Question: Lately were seeing a problem with our RDS database, about every 15-20 min's the database becomes unresponsive for a minute or two. While unresponsive GB's of free disk space is used and then regained. Hard to explain, so I've attached a screenshot of the monitoring graphs, this is for a 1 hour period. Does anyone have any idea whats going on, or where I should start looking?

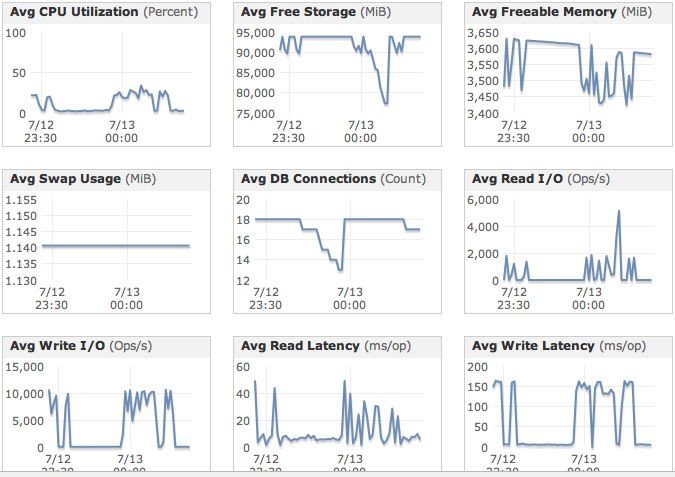
Answer: The disk space utilization makes me think you have very large query result sets sorting in temp tables on disk. To check, look for increases in the counter status variable 'Created_tmp_disk_tables' when the spikes occur.
'''
mysql> show global status like 'Created%';
+-------------------------+-------+
| Variable_name | Value |
+-------------------------+-------+
| Created_tmp_disk_tables | 56 | <-- this is probably the culprit
| Created_tmp_files | 23 |
| Created_tmp_tables | 3177 |
+-------------------------+-------+
'''
If it is, you may have queries that incur temp tables large enough that they can't fit in memory, and have to spool to disk. Unfortunately you can't find out large these temp results sets are, but I would guess it's on the order of 15 GiB.
You should figure out which queries are generating huge temp tables and try to optimize these queries. Unfortunately, stock MySQL doesn't have good logging info to track this down, and Amazon RDS doesn't allow you to replace the stock MySQL with an enhanced fork of MySQL, e.g. <URL>, which would give you this information in its slow-query log.
So you'll have to go to your development environment and do some code review of your SQL queries, run them through <URL> one by one, and identify which one is the bottleneck.